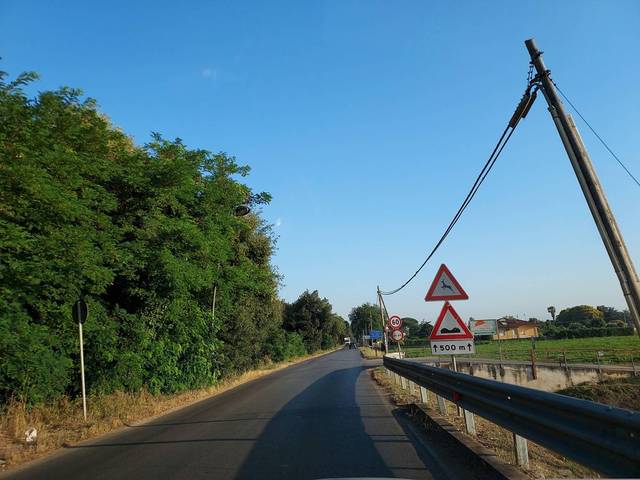
Region: Italy
Coordinates: 41.283, 13.063